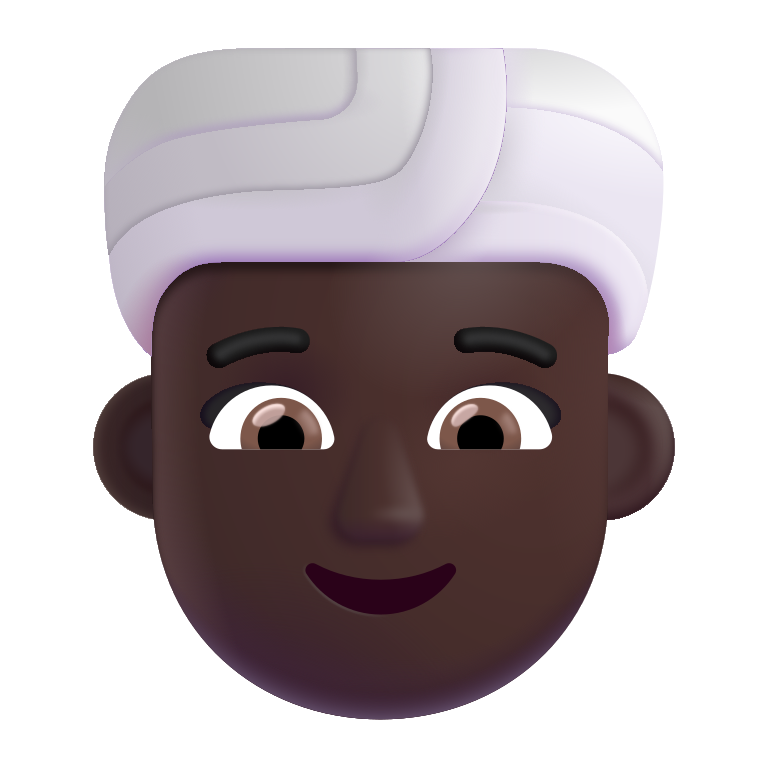
woman wearing turban color dark